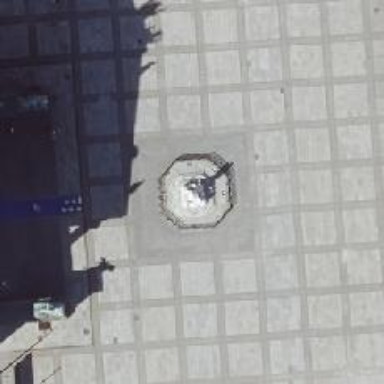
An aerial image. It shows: Historical memorial featuring statue.